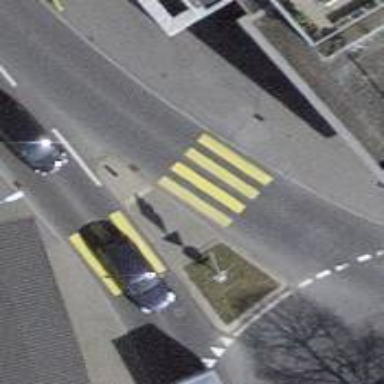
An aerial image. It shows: Kerb barrier.